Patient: sex M, age 32
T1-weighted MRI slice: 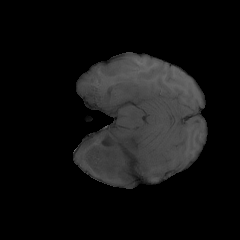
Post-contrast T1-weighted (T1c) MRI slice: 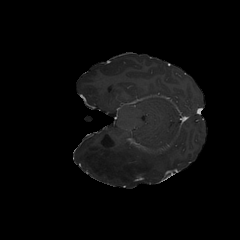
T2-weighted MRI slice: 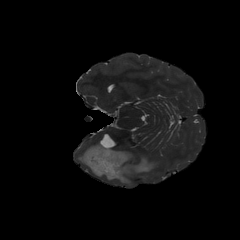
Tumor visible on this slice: yes
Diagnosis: Astrocytoma, IDH-mutant
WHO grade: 2